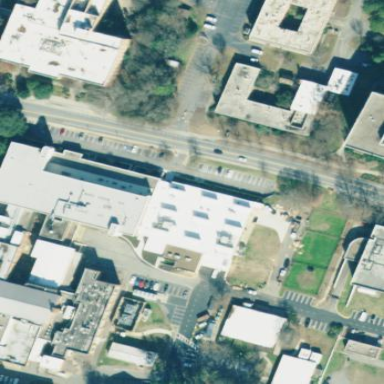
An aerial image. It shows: University building.